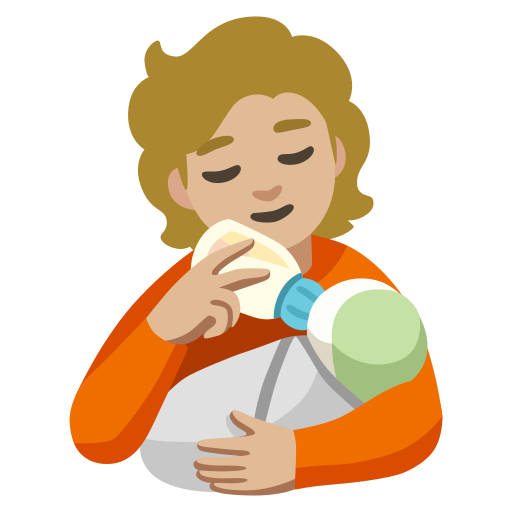
Emoji: 🧑🏼‍🍼